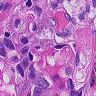
Metastatic tissue present: yes